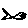
Label: fish